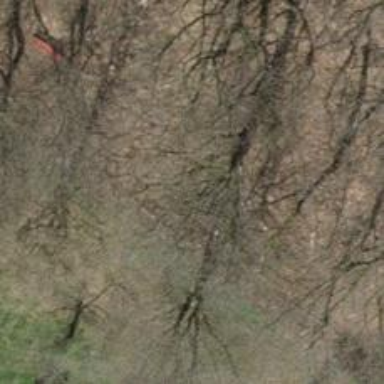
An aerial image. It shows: Red bench.